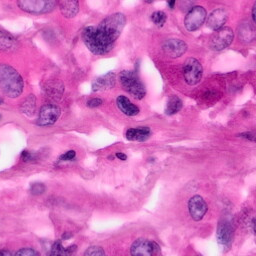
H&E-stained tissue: Pancreatic